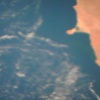
Label: water